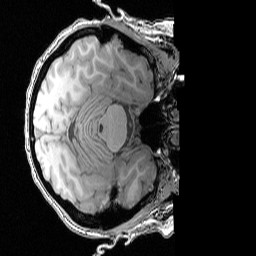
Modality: T1w
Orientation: axial
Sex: female
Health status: ill
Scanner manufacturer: siemens
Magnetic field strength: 3 T
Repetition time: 1.57 s
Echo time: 0.00342 s